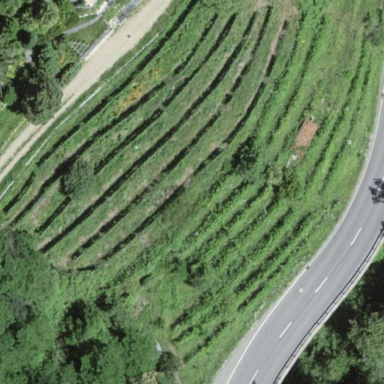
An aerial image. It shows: Vineyard.